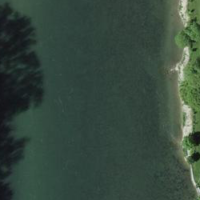
EUNIS habitat code: 15
Species observed at this site:
Larus michahellis